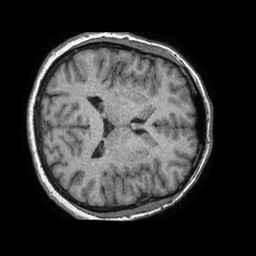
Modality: T1w
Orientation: axial
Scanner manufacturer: philips
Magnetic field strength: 1.5 T
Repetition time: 0.007628 s
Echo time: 0.003486 s